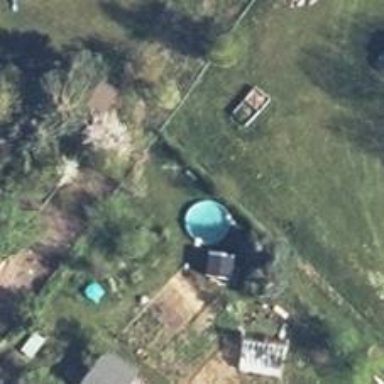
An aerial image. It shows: Swimming pool located in leisure land.